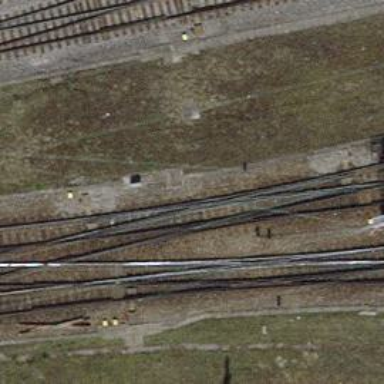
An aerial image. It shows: Single-track electrified railway yard with contact line electrification.